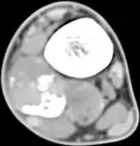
CT showed a lesion of bone destruction in the right distal fibula. Axial CT of soft tissue window images demonstrate a well-demarcated soft tissue mass displayed uneven density in unenhanced phase. CT value = 93 HU).
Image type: radiology (ct)